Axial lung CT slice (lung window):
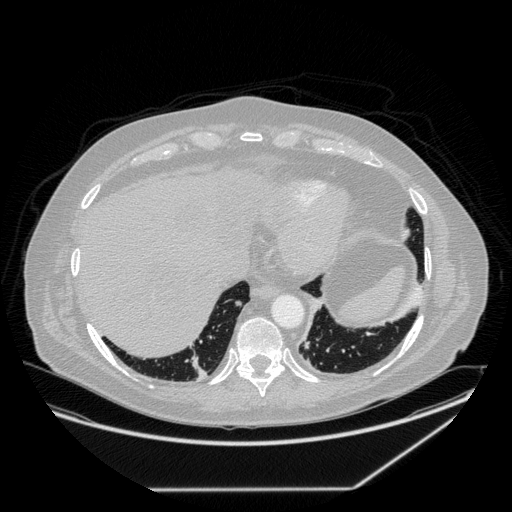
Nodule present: yes
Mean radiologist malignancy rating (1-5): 2.667